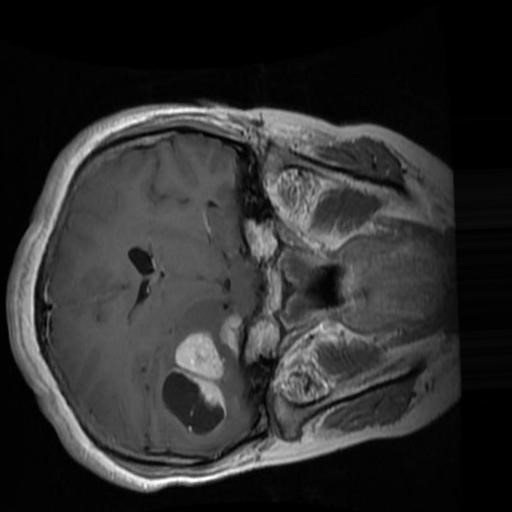
Label: brain_menin